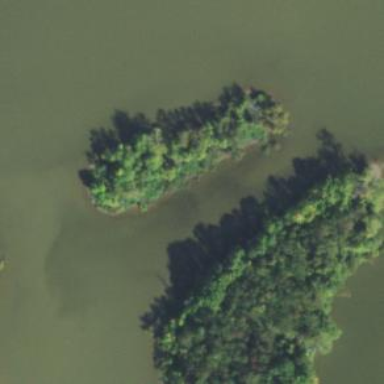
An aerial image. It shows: Islet.